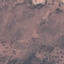
Label: HerbaceousVegetation